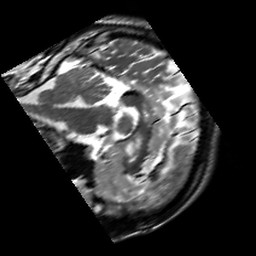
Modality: T2w
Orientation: sagittal
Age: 23
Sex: male
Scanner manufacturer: siemens
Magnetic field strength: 3 T
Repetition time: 7 s
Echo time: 0.09 s